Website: home-depot
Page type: order-tracking
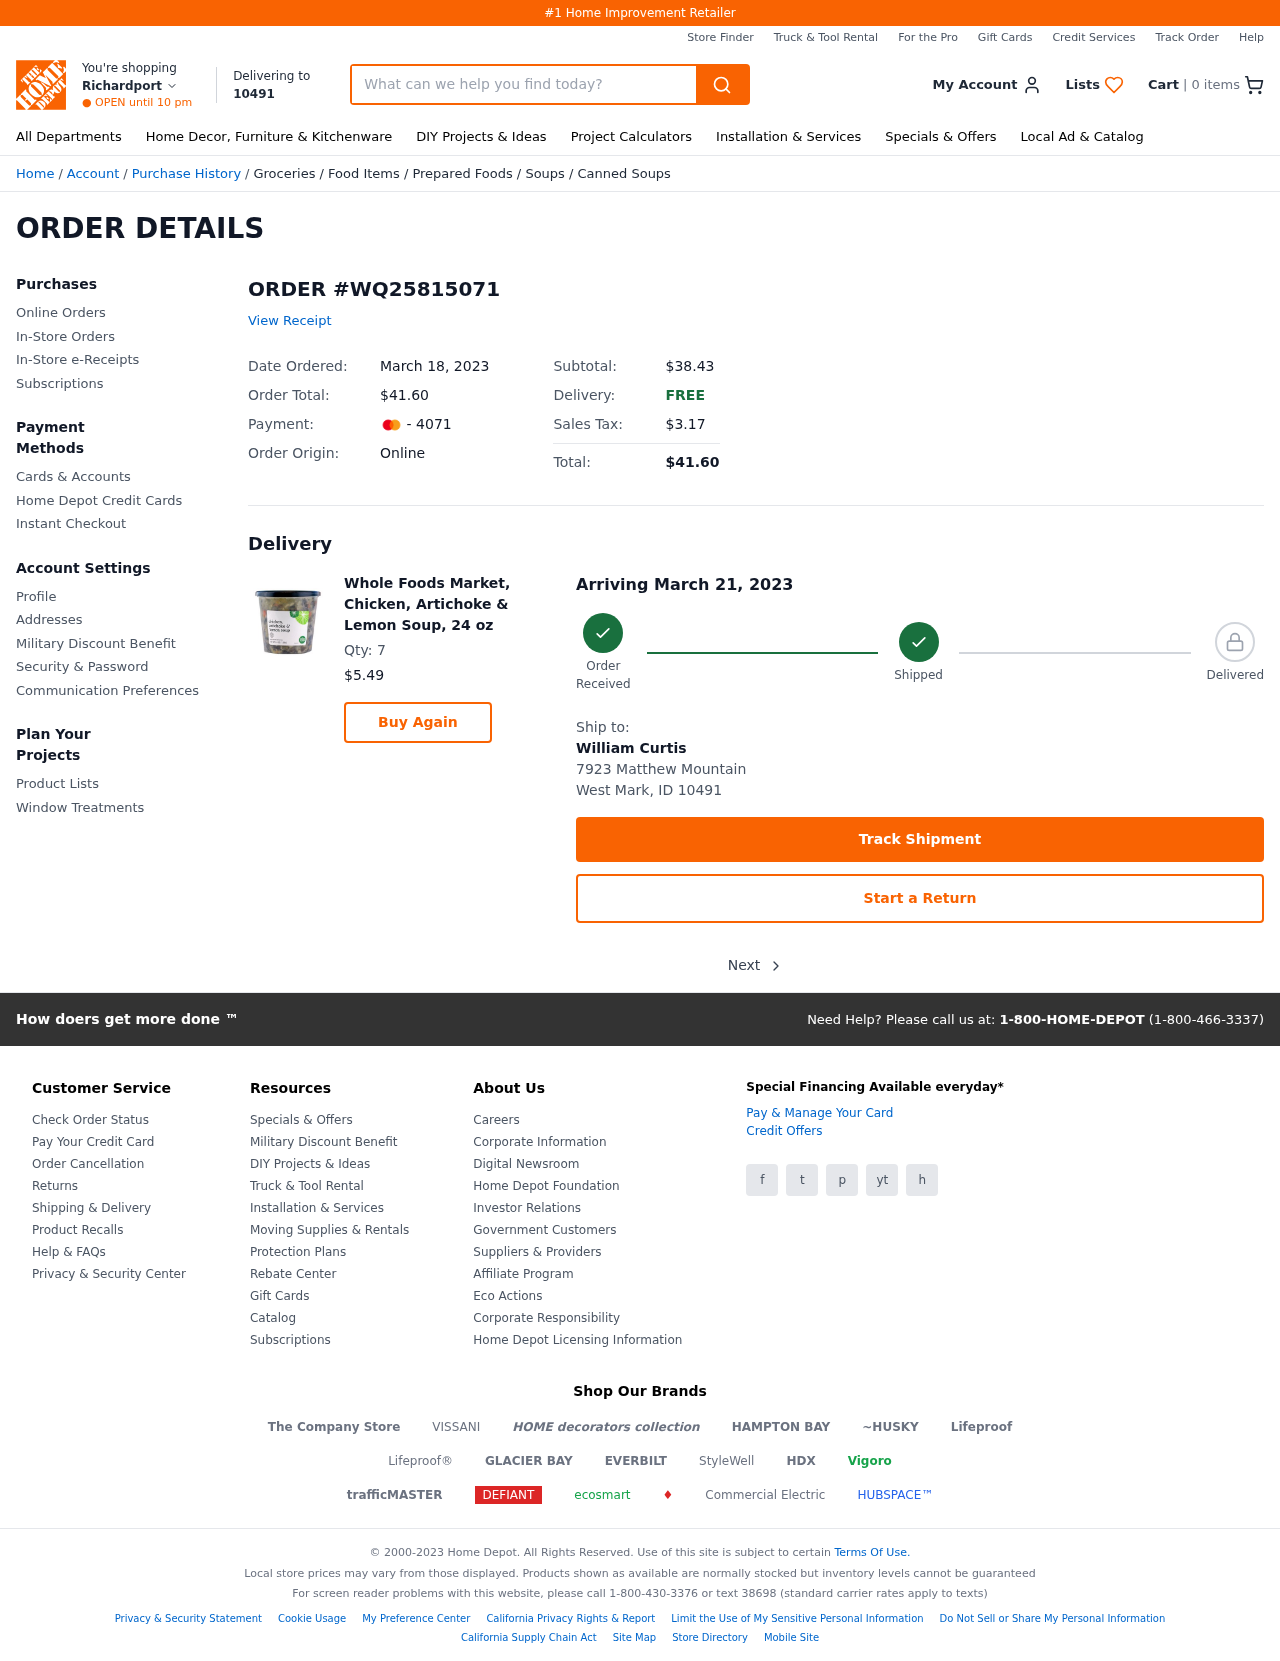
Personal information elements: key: PII_CARD_LAST4
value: - 4071
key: PII_CITY2
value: Richardport
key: PII_CITY_STATE_ZIP
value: West Mark, ID 10491
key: PII_FULLNAME
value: William Curtis
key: PII_POSTCODE
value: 10491
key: PII_STREET
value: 7923 Matthew Mountain
Product elements: key: PRODUCT1_BREADCRUMB
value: Groceries
Food Items
Prepared Foods
Soups
Canned Soups
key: PRODUCT1_NAME
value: Whole Foods Market, Chicken, Artichoke & Lemon Soup, 24 oz
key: PRODUCT1_PRICE
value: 5.49
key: PRODUCT1_QUANTITY
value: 7
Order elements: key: ORDER_NUM_ITEMS
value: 0
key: ORDER_ID
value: WQ25815071
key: ORDER_DATE
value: March 18, 2023
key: ORDER_TOTAL
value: $41.60
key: ORDER_SUBTOTAL
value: $38.43
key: ORDER_TAX
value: $3.17
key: ORDER_DELIVERY_DATE
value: Arriving March 21, 2023
Search elements: key: HEADER_SEARCH
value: What can we help you find today?